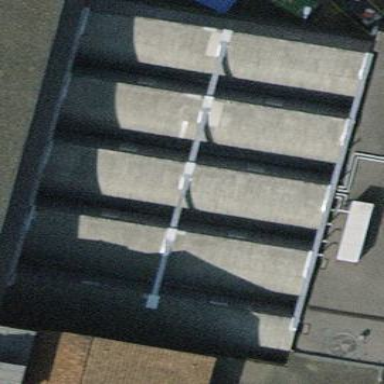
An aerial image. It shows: Industrial building.